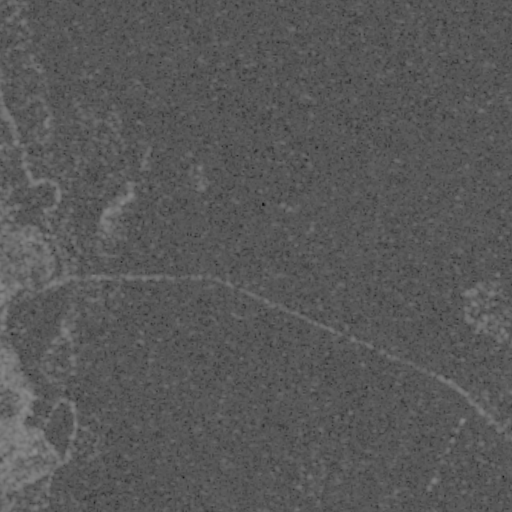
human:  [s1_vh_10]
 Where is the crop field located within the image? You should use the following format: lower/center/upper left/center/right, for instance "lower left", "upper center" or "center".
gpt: The crop field is located in the lower left of the image.
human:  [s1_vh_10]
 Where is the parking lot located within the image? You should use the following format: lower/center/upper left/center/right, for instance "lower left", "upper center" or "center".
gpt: The parking lot is located in the center left of the image.
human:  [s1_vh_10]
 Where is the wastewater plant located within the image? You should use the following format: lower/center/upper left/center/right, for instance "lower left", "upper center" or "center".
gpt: The wastewater plant is located in the lower left of the image.
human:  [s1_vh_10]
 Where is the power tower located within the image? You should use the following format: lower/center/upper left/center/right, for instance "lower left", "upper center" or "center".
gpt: There is no power tower in the image.

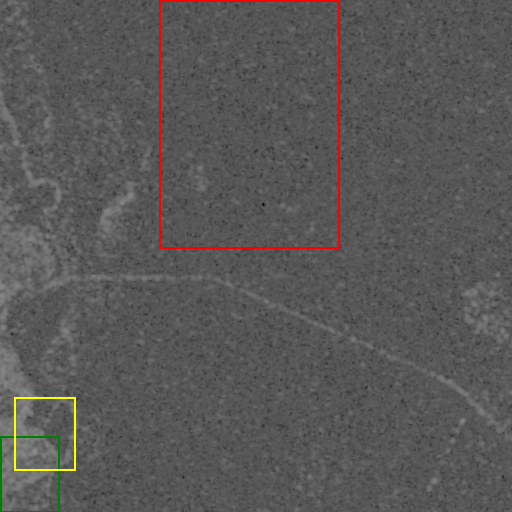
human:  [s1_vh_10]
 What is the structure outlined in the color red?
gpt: The structure outlined in red is an aquafarm.
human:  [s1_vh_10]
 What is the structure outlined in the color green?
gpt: The structure outlined in green is a crop field.
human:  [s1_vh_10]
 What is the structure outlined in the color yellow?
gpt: The structure outlined in yellow is a wastewater plant.
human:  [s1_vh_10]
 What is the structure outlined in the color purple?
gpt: There is no purple outline.